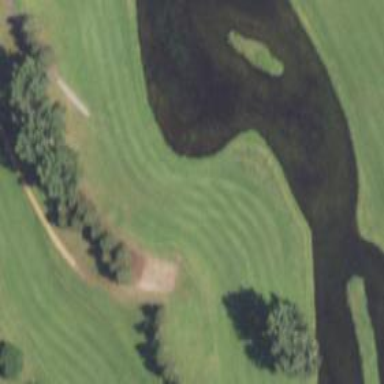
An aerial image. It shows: Golf hole.